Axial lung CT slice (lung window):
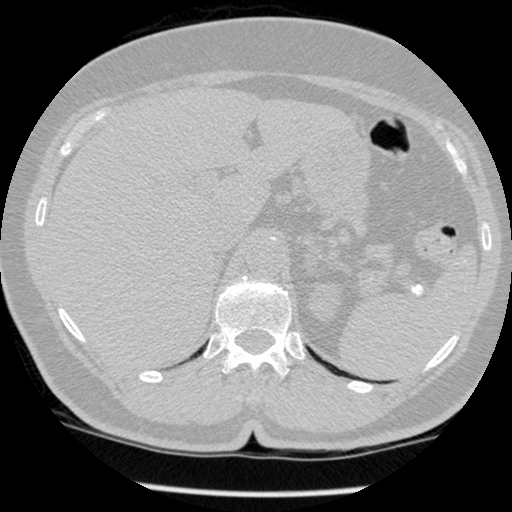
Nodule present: no